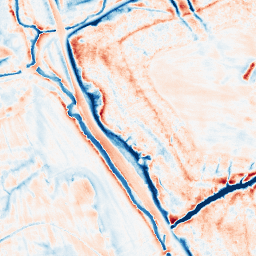
Category: edge_preserving
Decomposition family: anisotropic_diffusion
Decomposition parameters: iterations: 50
kappa: 50
gamma: 0.2
Upsampling method: regularized
Upsampling parameters: scale: 4
lambda_reg: 0.01
Upsampling scale: 4